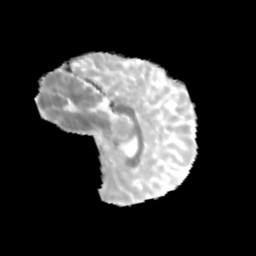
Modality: MD
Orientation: sagittal
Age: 13
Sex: male
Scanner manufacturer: siemens
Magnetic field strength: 3 T
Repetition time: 3.8 s
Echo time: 0.07 s